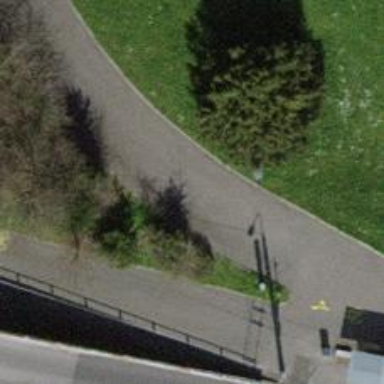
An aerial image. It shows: Pedestrian path with asphalt surface.